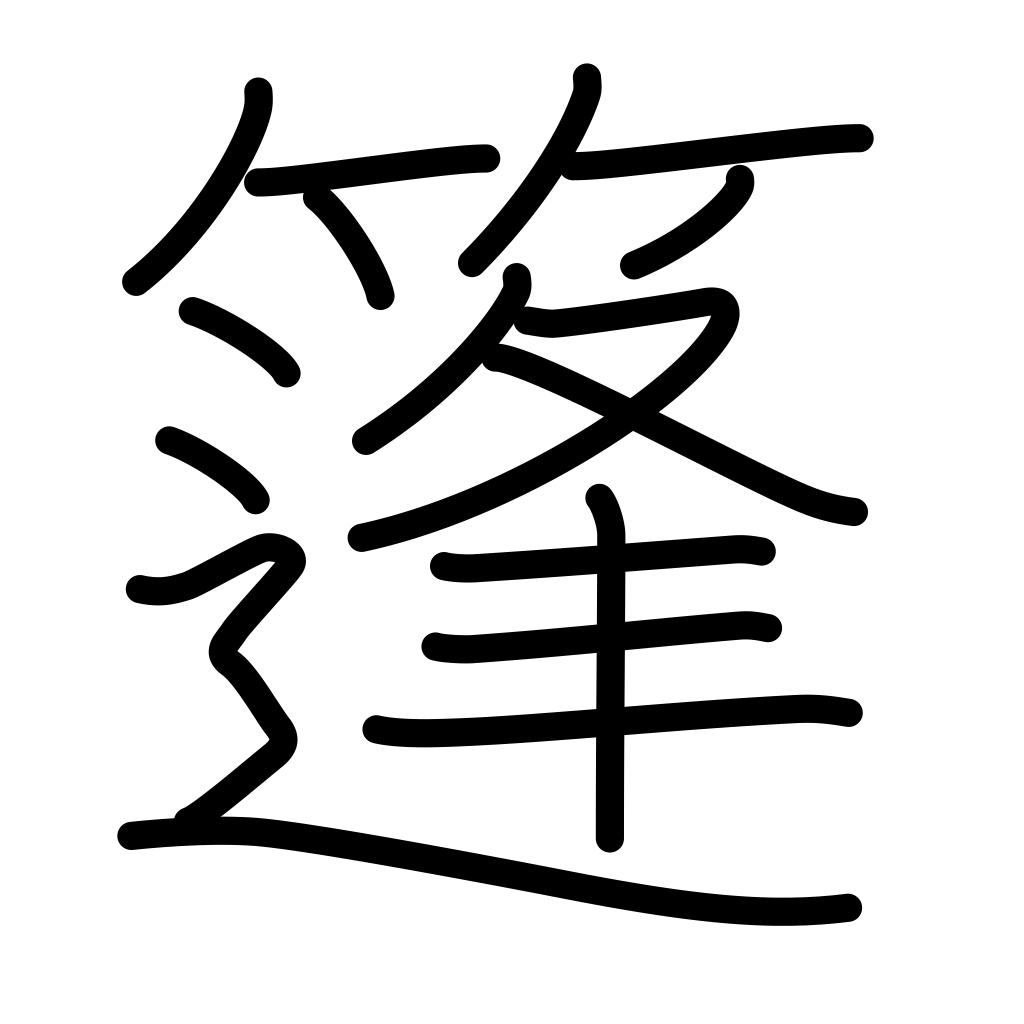
Meaning: woven rush awning